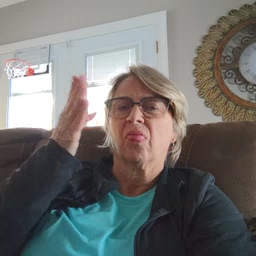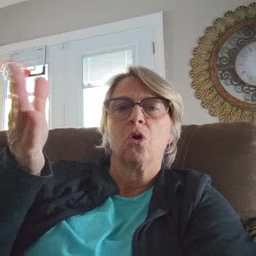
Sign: there